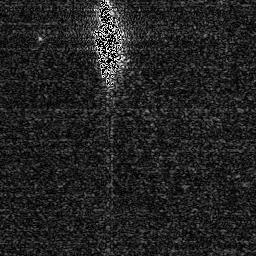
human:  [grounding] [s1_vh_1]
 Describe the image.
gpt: In the satellite image, there is  <ref>1 large ship </ref> <box>[[36, 0, 48, 27, 0]]</box> located at top.